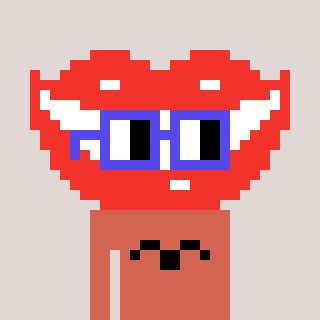
a pixel art character with square blue glasses, a smile-shaped head and a peachy-colored body on a warm background